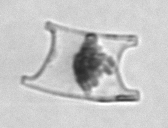
Label: Eucampia